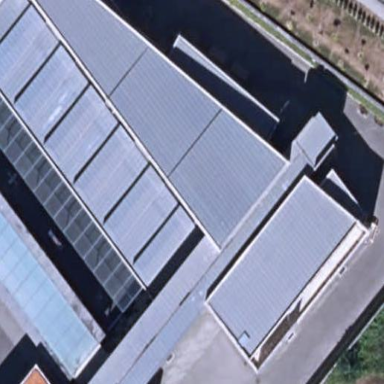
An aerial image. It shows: School building.